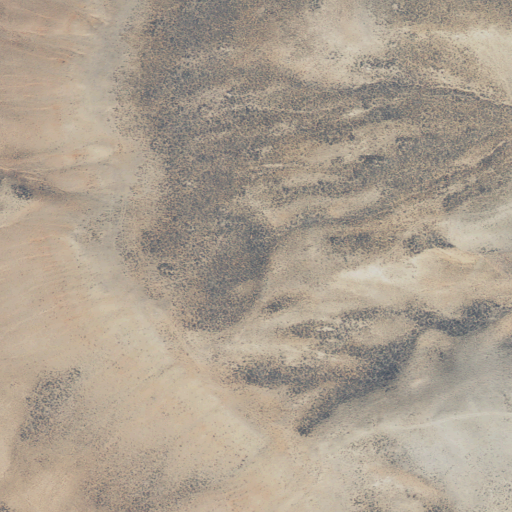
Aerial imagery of mountain in Utah named Little Long Hill containing shrub and grassland